【题型】填空题　【知识点】立体几何　【难度】medium
在直三棱柱$A_1B_1C_1ABC$中，$AB \perp BC$，$AC_1 = 2AA_1 = 4$，则该三棱柱的体积的最大值为\underline{\ \ \ \ \ \ \ \ }。
【解答】
\vspace{0.2cm}
\textbf{解析：} 6 \quad 如图，$AC_1 = 2AA_1 = 4$，

则$A_1C_1 = 2\sqrt{3}$，

由$AB \perp BC$，则$AB^2 + BC^2 = 12 \ge 2AB \cdot BC$，

当$AB = BC$时，等号成立，即$AB \cdot BC$的最大值为$6$，

此时三棱柱的体积最大，最大体积为$\frac{1}{2}AB \cdot BC \cdot AA_1 = \frac{1}{2} \times 6 \times 2 = 6$。

\vspace{0.5cm}

\textbf{8.} 在三棱锥$P-ABC$中，线段$PC$上的点$M$满足$PM = \frac{1}{3}PC$，线段$PB$上的点$N$满足$PN = \frac{2}{3}PB$，则三棱锥$P-AMN$和三棱锥$P-ABC$的体积之比为\underline{\ \ \ \ \ \ \ \ }。

\vspace{0.2cm}
\textbf{解析：} $\frac{2}{9}$ \quad 在三棱锥$P-ABC$中，线段$PC$上的点$M$满足$PM = \frac{1}{3}PC$，线段$PB$上的点$N$满足$PN = \frac{2}{3}PB$，

所以$S_{\triangle PMA} = \frac{1}{3}S_{\triangle PAC}$，

设$N$到平面$PAC$的距离为$d_1$，$B$到平面$PAC$的距离为$d_2$，

则$d_1 = \frac{2}{3}d_2$，

则三棱锥$P-AMN$的体积为
\[
V_{\text{三棱锥}P-AMN} = V_{\text{三棱锥}N-PAM} = \frac{1}{3}S_{\triangle PAM}d_1 = \frac{1}{3} \times \frac{1}{3}S_{\triangle PAC} \times \frac{2}{3}d_2 = \frac{2}{9}V_{\text{三棱锥}B-PAC} = \frac{2}{9}V_{\text{三棱锥}P-ABC}.
\]

故三棱锥$P-AMN$和三棱锥$P-ABC$的体积之比为$\frac{2}{9}$。

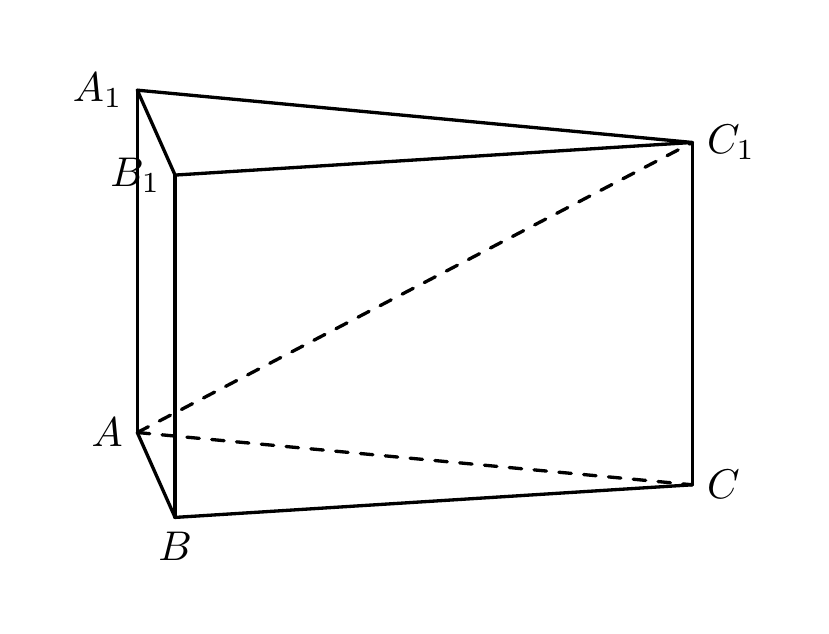